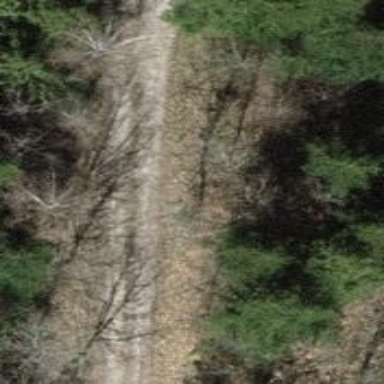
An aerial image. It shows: Concrete track with grade1 quality.